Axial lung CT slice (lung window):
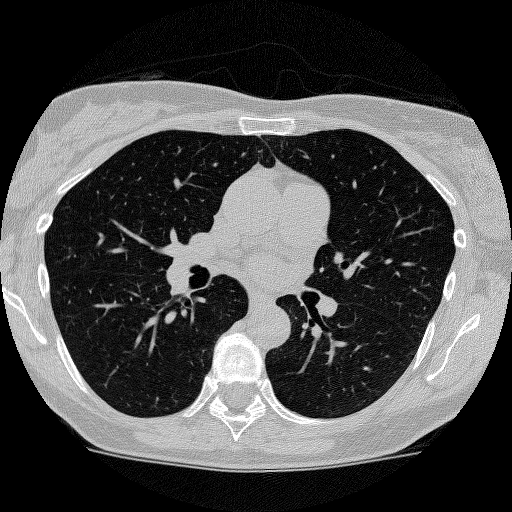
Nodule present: no